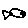
Label: fish